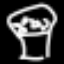
Label: mushroom